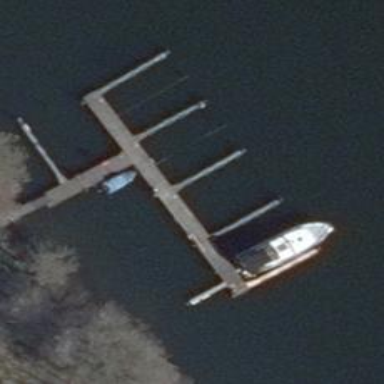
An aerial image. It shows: Man-made pier.